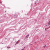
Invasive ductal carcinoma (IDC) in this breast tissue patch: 0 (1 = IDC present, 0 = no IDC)